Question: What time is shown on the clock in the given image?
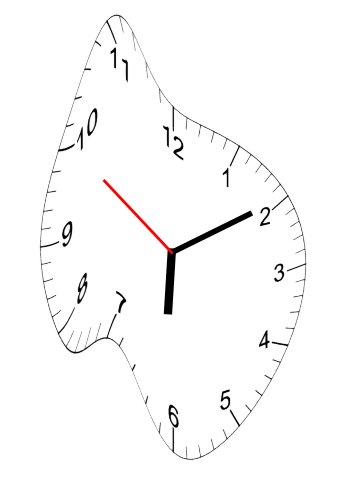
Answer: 06:09:50